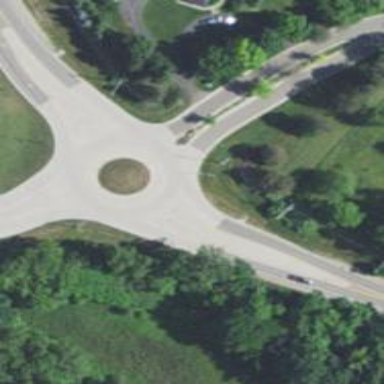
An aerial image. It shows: Roundabout at tertiary road junction.